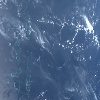
Label: water